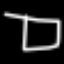
Label: square